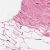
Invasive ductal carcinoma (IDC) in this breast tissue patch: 0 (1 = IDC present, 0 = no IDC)